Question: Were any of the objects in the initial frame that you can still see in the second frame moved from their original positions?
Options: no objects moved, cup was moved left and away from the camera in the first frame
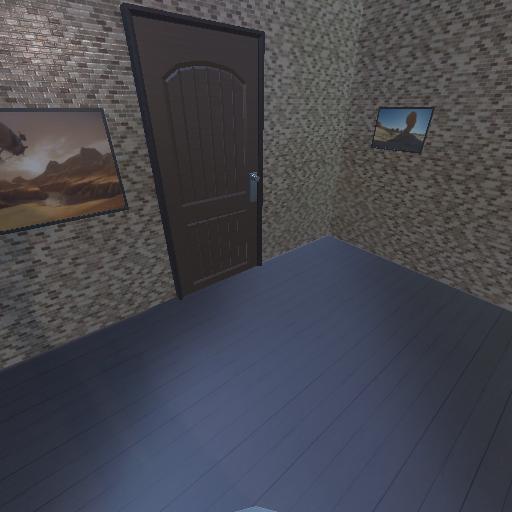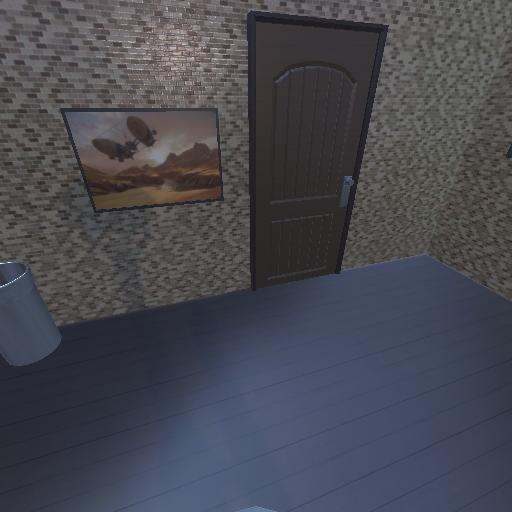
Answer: no objects moved